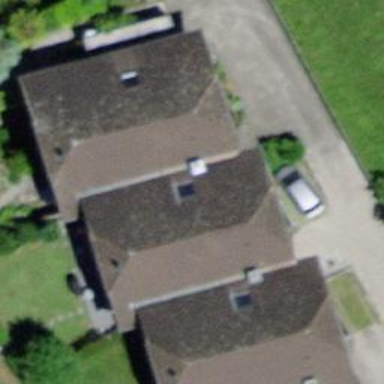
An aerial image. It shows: Residential building with half-hipped roof shape.